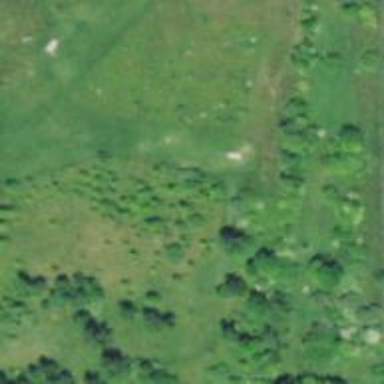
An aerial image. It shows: Disc golf tee area.